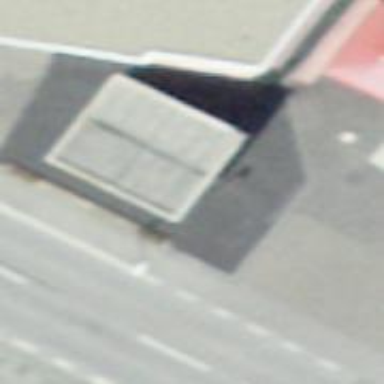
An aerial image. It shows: Fuel station.